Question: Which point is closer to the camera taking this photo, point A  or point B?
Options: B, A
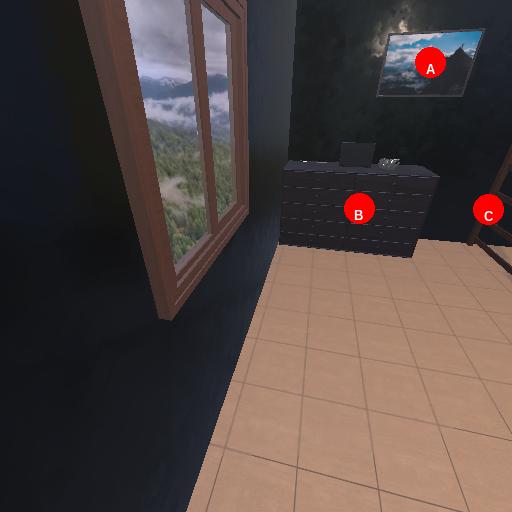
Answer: B